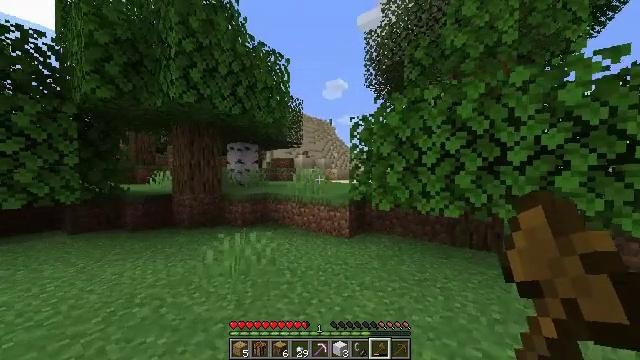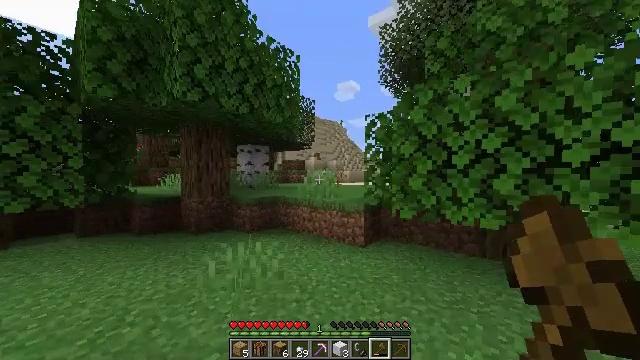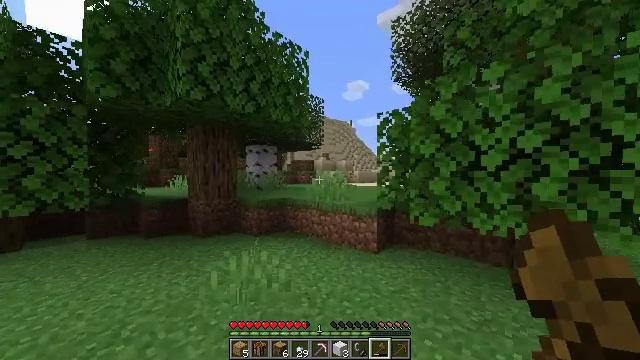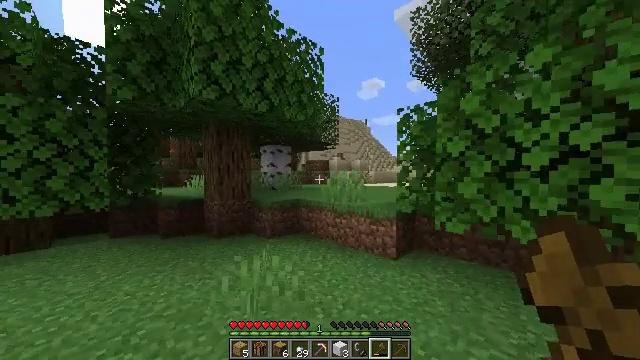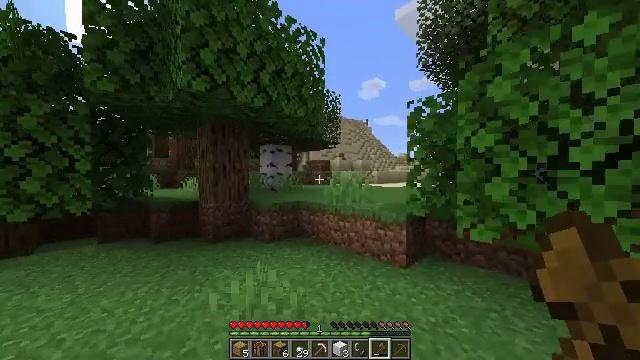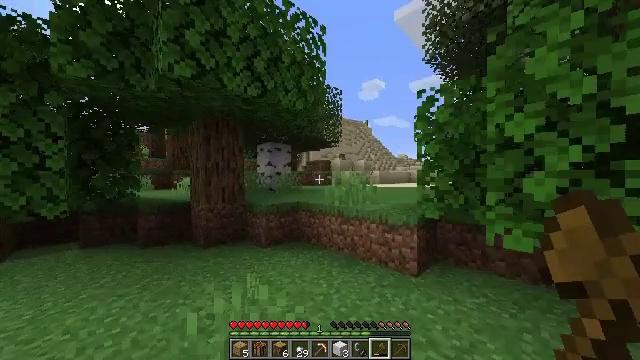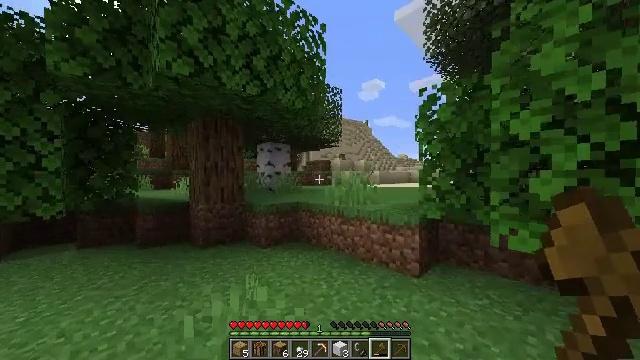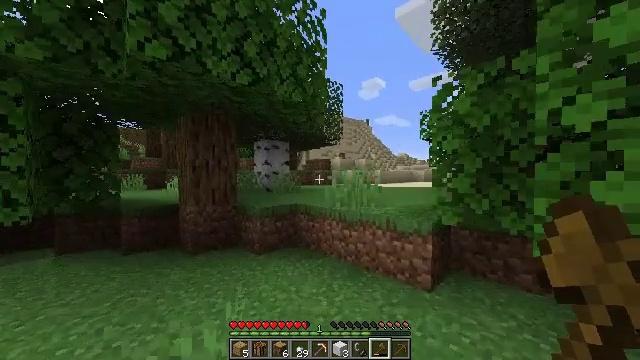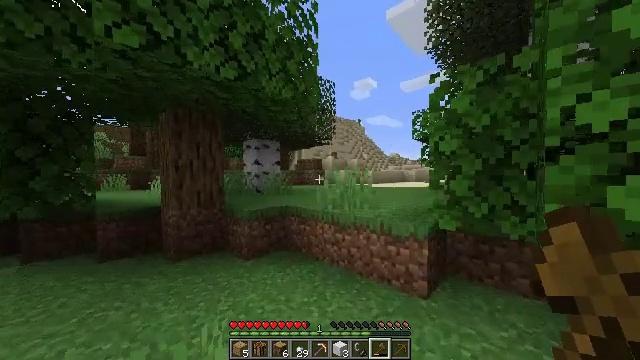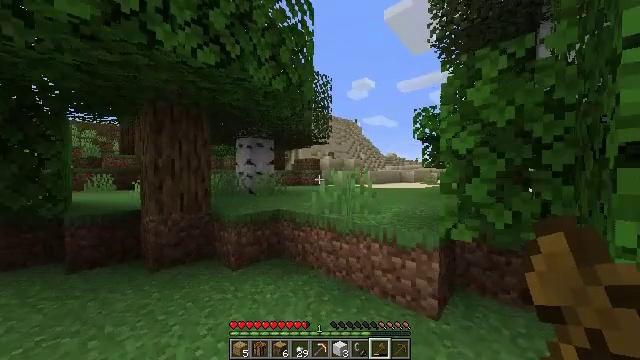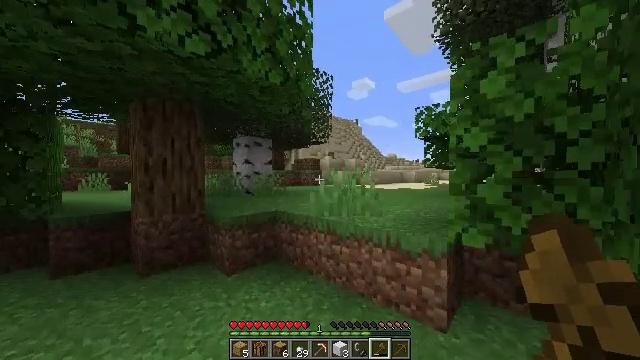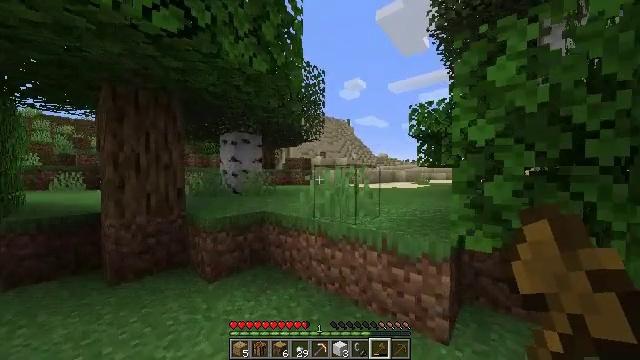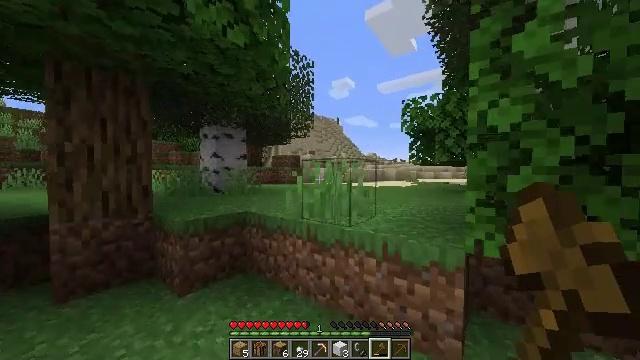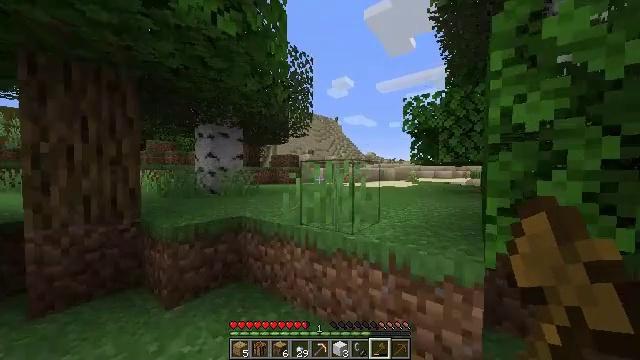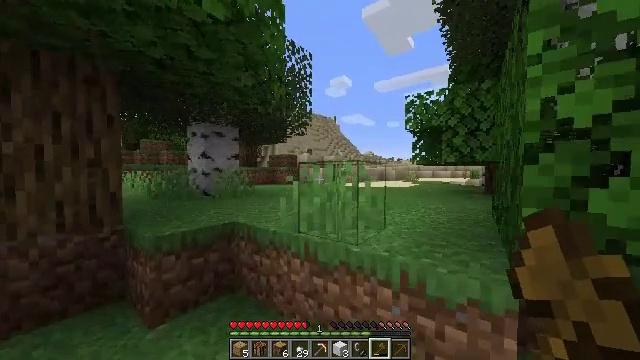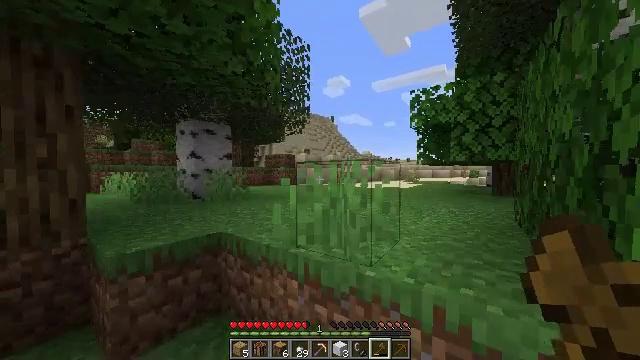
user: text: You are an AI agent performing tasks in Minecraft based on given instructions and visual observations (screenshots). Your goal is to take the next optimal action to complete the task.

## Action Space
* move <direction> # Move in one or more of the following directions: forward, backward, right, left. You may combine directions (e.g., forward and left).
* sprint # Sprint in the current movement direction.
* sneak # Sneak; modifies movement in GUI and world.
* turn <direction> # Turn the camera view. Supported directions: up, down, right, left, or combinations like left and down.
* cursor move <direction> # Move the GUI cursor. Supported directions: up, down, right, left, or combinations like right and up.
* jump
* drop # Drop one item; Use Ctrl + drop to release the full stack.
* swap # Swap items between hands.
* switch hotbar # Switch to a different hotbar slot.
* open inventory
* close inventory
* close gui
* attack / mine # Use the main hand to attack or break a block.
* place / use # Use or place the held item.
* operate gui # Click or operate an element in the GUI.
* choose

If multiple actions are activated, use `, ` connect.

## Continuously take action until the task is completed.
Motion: motion action
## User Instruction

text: Reclaim the chest into your inventory.
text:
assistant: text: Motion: move forward, turn left
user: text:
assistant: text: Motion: move forward, turn left
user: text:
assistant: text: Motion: move forward, turn left
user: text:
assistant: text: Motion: move forward
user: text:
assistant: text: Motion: move forward
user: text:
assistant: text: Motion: move forward
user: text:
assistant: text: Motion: move forward
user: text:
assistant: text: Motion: move forward, turn right
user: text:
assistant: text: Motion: move forward
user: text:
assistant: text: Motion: move forward
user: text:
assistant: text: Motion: move forward, turn right
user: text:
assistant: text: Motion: move forward, turn right
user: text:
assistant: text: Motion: move forward
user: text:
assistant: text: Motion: move forward
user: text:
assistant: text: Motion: move forward
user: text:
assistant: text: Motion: move forward, jump
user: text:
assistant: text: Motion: move forward, jump
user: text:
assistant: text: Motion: move forward, jump
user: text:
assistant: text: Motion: move forward, jump
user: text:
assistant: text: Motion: move forward and move right
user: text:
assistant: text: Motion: move forward and move right, turn left
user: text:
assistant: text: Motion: move forward and move right, turn left
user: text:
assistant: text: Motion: move forward and move right, turn left
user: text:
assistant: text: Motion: move forward and move right, turn left
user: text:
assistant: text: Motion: move forward, turn left
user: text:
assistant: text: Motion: move forward, turn left
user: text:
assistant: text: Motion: move forward, turn left
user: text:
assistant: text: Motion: move forward, turn left
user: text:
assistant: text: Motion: move forward, turn left
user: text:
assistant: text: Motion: move forward